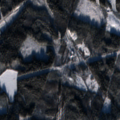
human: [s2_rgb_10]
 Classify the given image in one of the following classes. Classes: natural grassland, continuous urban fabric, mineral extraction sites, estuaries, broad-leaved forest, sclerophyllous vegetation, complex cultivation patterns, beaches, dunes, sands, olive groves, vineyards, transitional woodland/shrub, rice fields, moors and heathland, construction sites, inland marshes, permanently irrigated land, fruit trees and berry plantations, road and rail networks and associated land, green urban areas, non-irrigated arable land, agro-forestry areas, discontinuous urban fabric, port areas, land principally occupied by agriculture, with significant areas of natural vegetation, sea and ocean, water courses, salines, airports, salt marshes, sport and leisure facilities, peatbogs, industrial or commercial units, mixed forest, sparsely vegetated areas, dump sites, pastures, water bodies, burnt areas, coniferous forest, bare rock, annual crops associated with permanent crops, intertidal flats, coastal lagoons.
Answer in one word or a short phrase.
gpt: land principally occupied by agriculture, with significant areas of natural vegetation, coniferous forest, mixed forest, transitional woodland/shrub